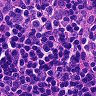
Metastatic tissue present: no